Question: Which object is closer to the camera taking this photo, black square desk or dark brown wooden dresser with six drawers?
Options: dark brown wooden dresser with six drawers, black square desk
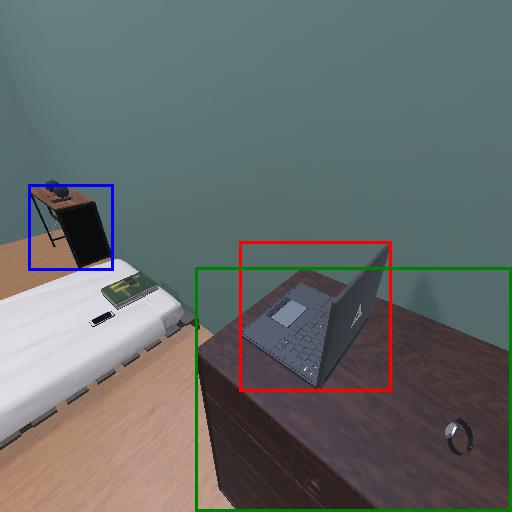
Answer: dark brown wooden dresser with six drawers